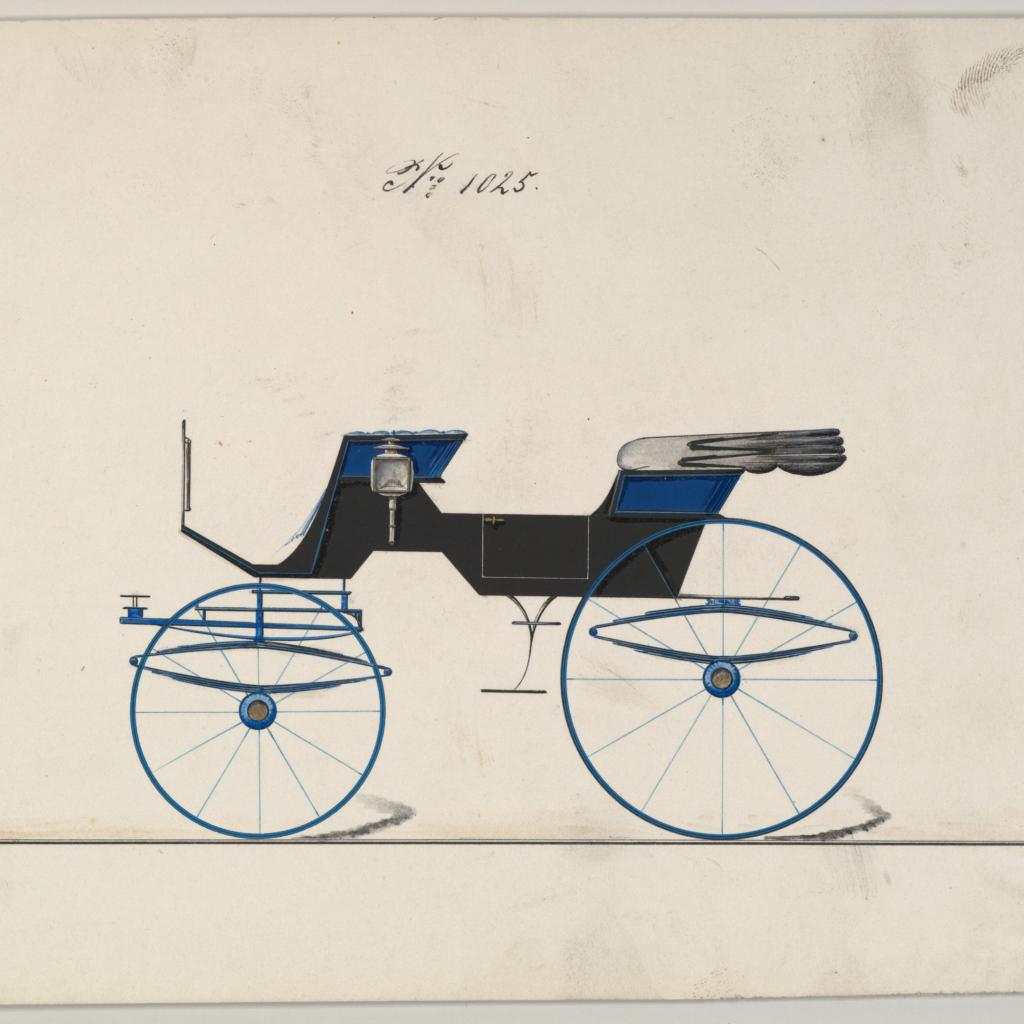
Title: Design for Phaeton, no. 1025
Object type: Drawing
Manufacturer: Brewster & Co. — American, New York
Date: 1850–74
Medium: Pen and black in, watercolor and gouache with gum arabic
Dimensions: sheet: 6 3/16 x 9 3/8 in. (15.7 x 23.8 cm)
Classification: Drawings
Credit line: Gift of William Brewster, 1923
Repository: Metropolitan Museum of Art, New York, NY